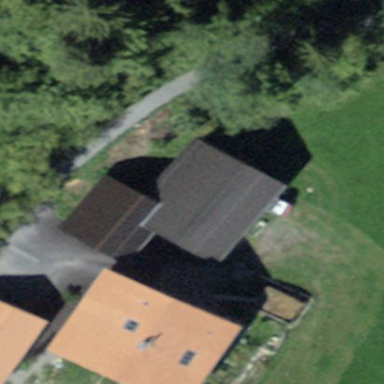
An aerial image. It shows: Building.